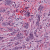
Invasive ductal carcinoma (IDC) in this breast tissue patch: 1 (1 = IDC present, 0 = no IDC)